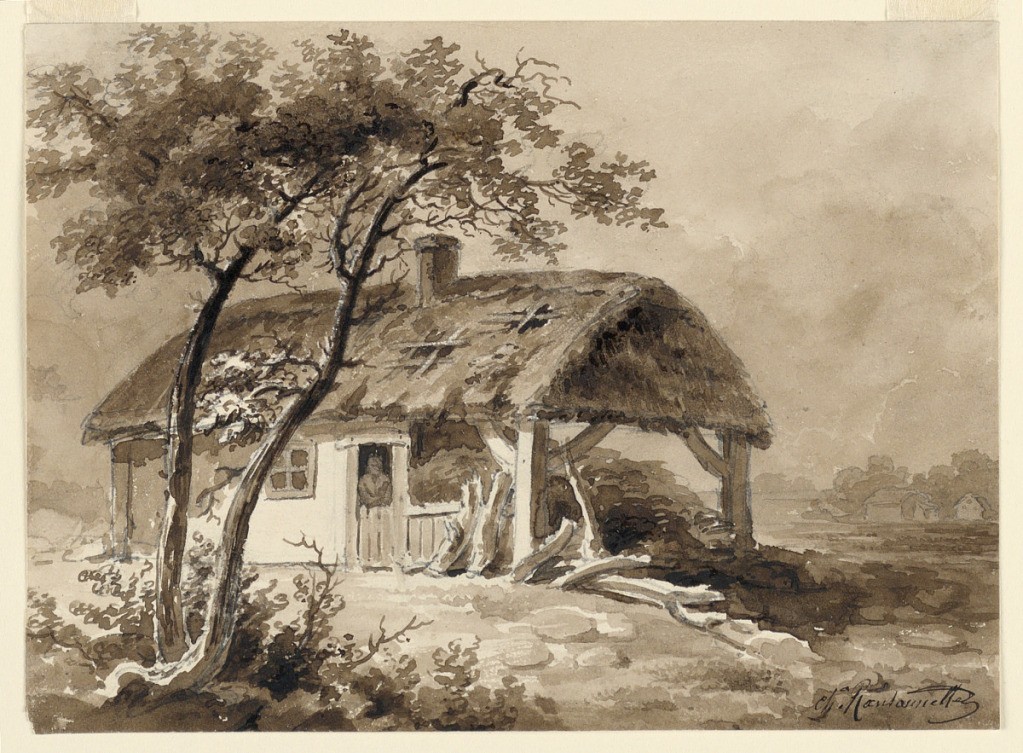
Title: A Dwelling in Normandie
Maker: Charles Nicolas Ransonnette, French, 1793 - 1877
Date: ca. 1850
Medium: Graphite, brush and brown wash on paper
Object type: Drawing
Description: A poor dwelling is shown, part of which is an open barn. Two trees are at left, a village is shown in the right background.